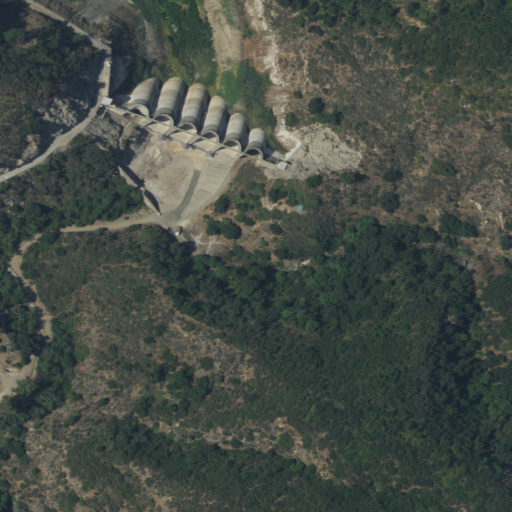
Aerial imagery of valley in California named Keril Canyon containing shrub, herbaceous wetlands, woody wetlands, medium intensity development, low intensity development, and open development